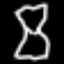
Label: hourglass